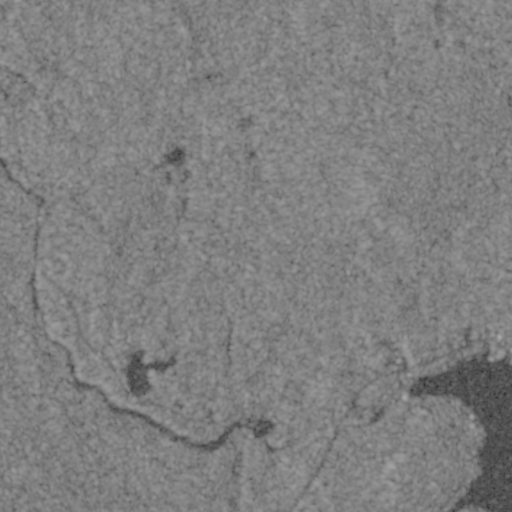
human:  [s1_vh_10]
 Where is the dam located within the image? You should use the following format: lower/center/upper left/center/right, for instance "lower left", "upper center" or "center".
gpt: The dam is located in the lower right of the image.
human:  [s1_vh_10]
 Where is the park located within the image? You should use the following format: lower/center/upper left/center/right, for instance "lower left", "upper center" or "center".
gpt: The park is located in the lower center of the image.
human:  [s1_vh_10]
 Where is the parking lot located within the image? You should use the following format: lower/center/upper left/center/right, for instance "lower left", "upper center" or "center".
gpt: The parking lot is located in the lower right of the image.
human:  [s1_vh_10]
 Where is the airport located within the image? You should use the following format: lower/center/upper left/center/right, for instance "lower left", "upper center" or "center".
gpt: There is no airport in the image.

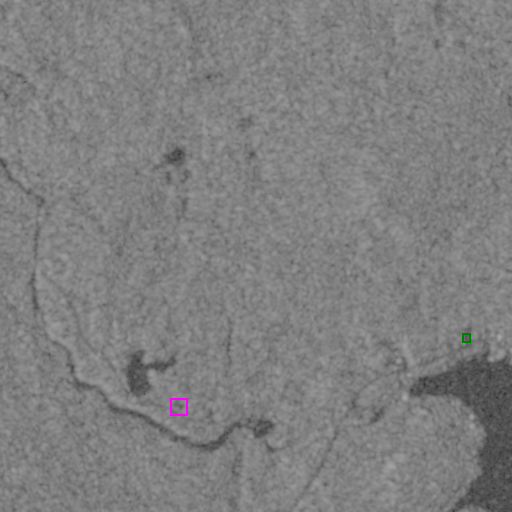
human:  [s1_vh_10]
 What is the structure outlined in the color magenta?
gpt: The structure outlined in magenta is a park.
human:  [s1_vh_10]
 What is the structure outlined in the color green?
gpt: The structure outlined in green is a parking lot.
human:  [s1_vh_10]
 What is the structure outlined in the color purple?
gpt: There is no purple outline.